Question: I am trying to read a csv file using following code. The file has columns headers also.
Following is the output after loading the file in dataset.

'''
public DataSet LoadCVS(string filePath)
{
DataSet ds = new DataSet();
string fileName = System.IO.Path.GetFileName(filePath);
try
{
string path = @System.IO.Path.GetDirectoryName(filePath);
using (OleDbConnection conn =
new OleDbConnection("Provider=Microsoft.Jet.OLEDB.4.0;Data Source=" + path + @";Extended Properties=""Text;HDR=Yes;FMT=Delimited"""))
{
using (OleDbCommand cmd =
new OleDbCommand("SELECT * FROM [" + fileName + "]", conn))
{
conn.Open();
OleDbDataAdapter da = new OleDbDataAdapter(cmd);
da.Fill(ds, "csv");
}
}
}
catch (Exception ex) //Error
{
MessageBox.Show(ex.Message);
}
return ds;
}
'''
Sample data of csv file:
'''
Org,Item Number,Item Description,Lot Number,Lot Expiration Date,Marketing Division,Product Type
F01,Jan-00,LFIT MORSE TAPER HEAD,MHD7D8,3-May-14,5,5
F01,Jan-05,LFIT MORSE TAPER HEAD,MHATY9,1-Mar-14,5,5
F01,Jan-00,LFIT MORSE TAPER HEAD,MHDEN1,8-Mar-14,5,5
F01,Jan-05,LFIT MORSE TAPER HEAD,MHNY4L,18-Nov-14,5,5
F01,Jan-10,LFIT MORSE TAPER HEAD,MHHLYR,31-May-14,5,5
F01,Jan-00,LFIT MORSE TAPER HEAD,MJNKRK,10-Oct-15,5,5
F01,Jan-00,LFIT MORSE TAPER HEAD,MKNN38,14-Nov-16,5,5
F01,Jan-05,LFIT MORSE TAPER HEAD,MJDV6X,8-Apr-15,5,5
F01,Jan-05,LFIT MORSE TAPER HEAD,MKAK94,22-Feb-16,5,5
'''
Problem:
- -
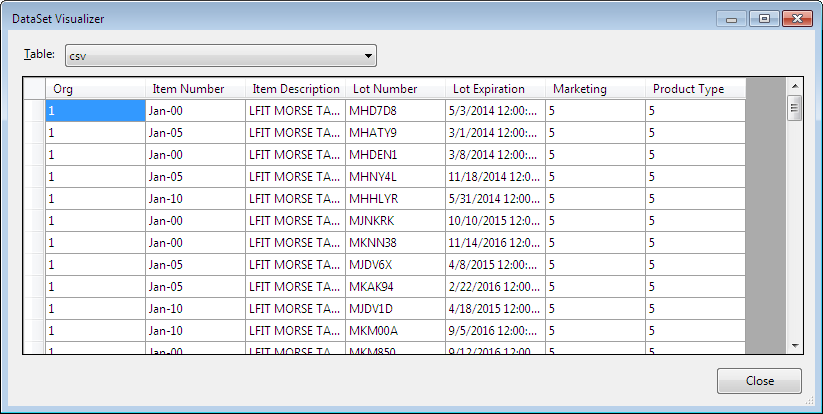
Answer: What you're seeing are the OLEDB drivers trying to do you a favor and infer the data types of your columns. In your case it sees all the 'F01' s in the first column and figures you want numbers in that column to hold numeric data.
You can specify the data types of your CSV columns by creating a text file named schema.ini in the same folder as your CSV. In this file you'll specify for each column in your data file the column's name and the column's data type. Here's an example for your data:
'''
[NameOfYourCSVDataFile.csv]
Col1=Org Text
Col2="Item Number" Text
Col3="Item Description" Text
Col4="Lot Number" Text
Col5="Lot Expiration Date" Text
Col6="Marketing Division" Text
Col7="Product Type" Text
'''
There are other properties you can define in the schema.ini file. For more details see <URL>.
If you can't or don't want to create the schema.ini by hand you can create the file programmatically, before you attempt to read your CSVs.
I highly recommend not using OLEDB to read CSVs if you can at all avoid it. There are a number of highly capable CSV readers out there and if the sample data you provided in your question is at all like your real data, then I bet you'll find any of these easier to use than OLEDB. Your question brought back some painful memories.